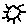
Label: sun